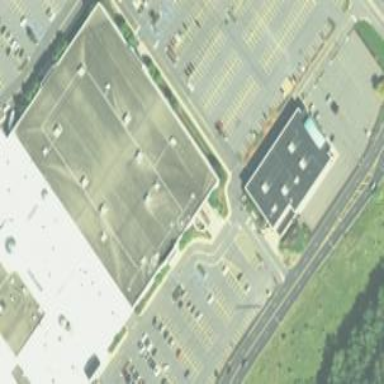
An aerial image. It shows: Department store building.